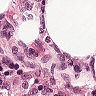
Metastatic tissue present: no